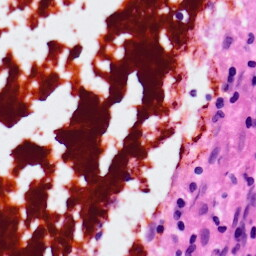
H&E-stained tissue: Lung